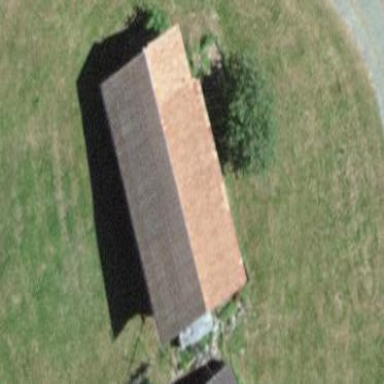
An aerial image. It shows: Barn.